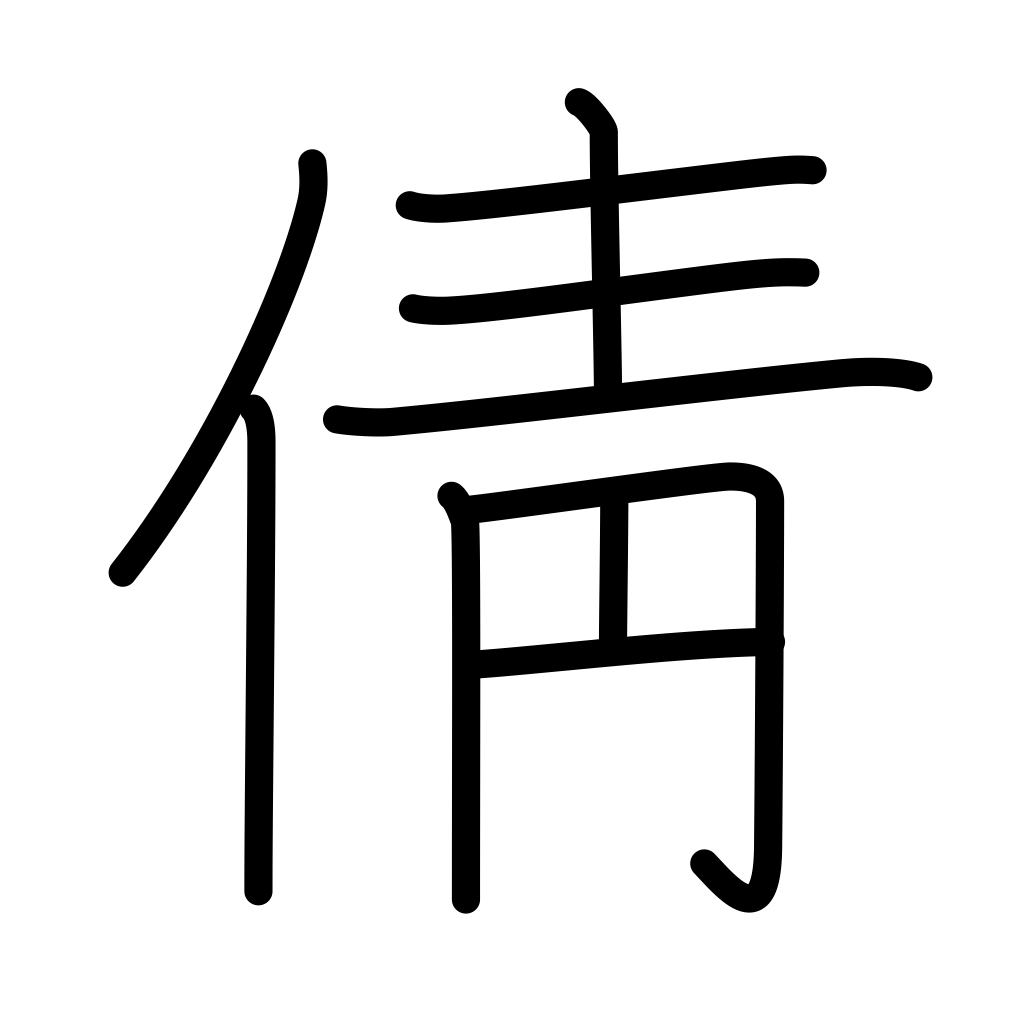
Meaning: carefully, attentively, profoundly